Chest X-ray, PA view. Patient: 21 years old, sex M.
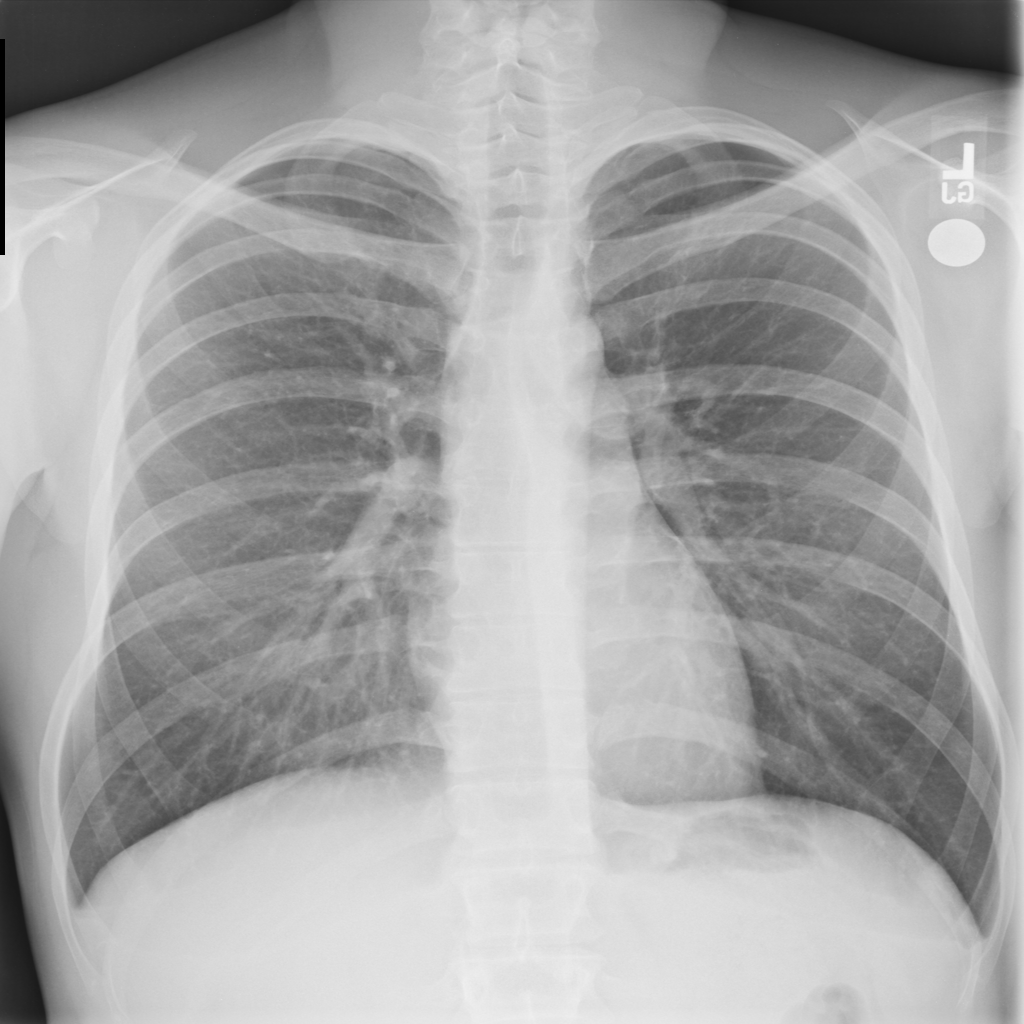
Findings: No Finding